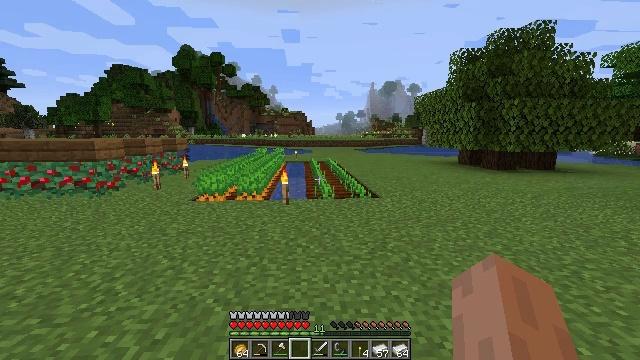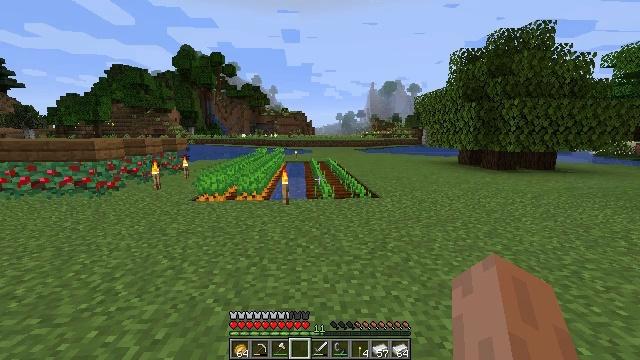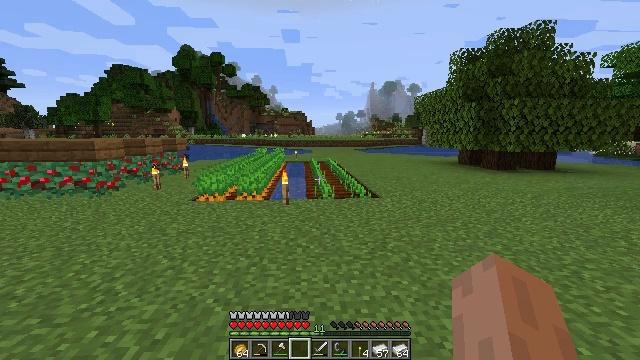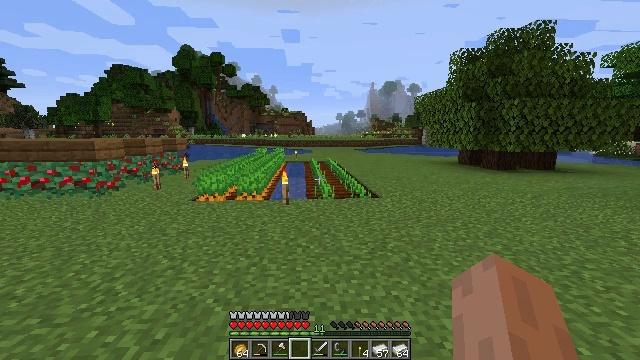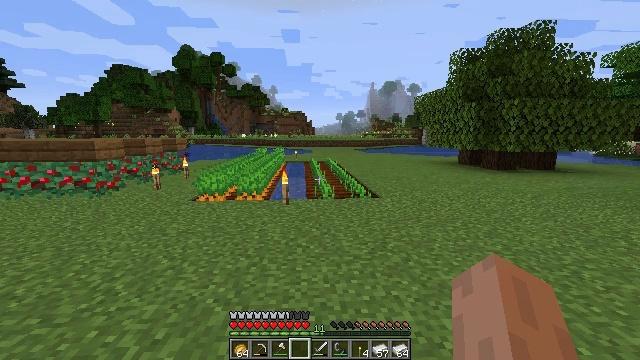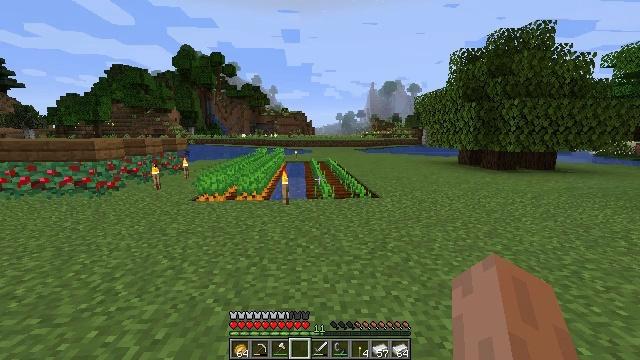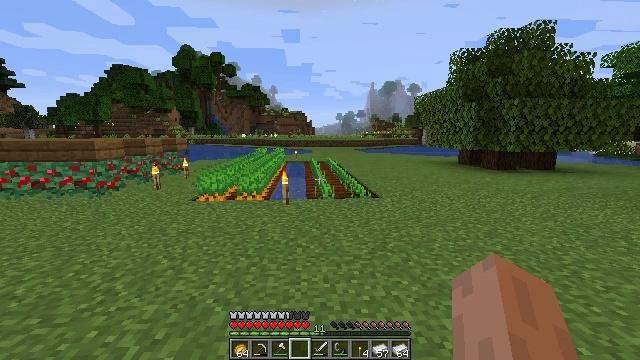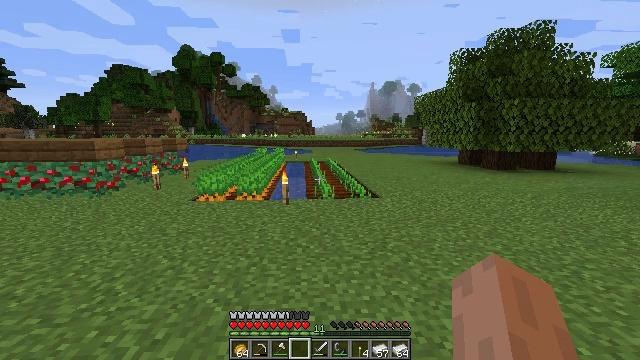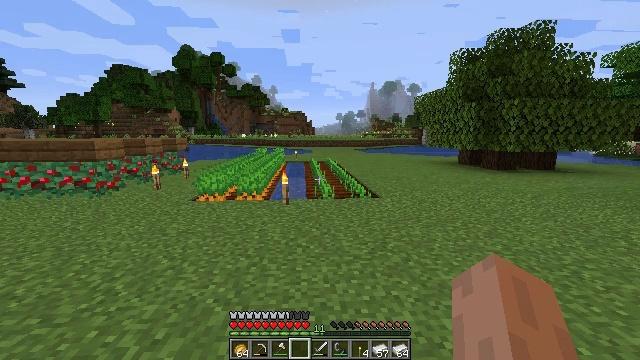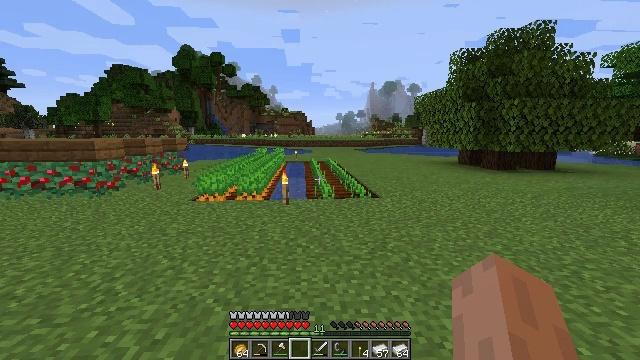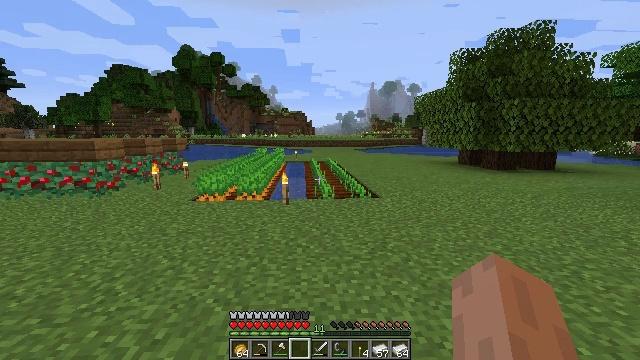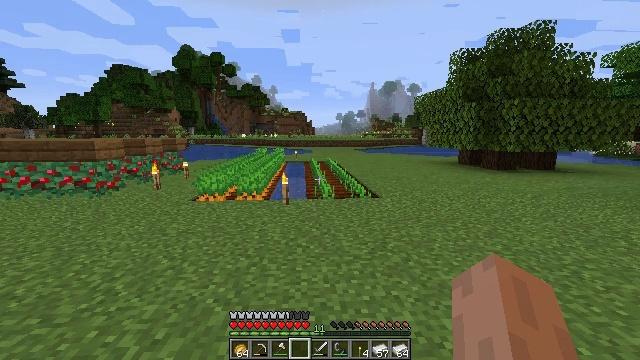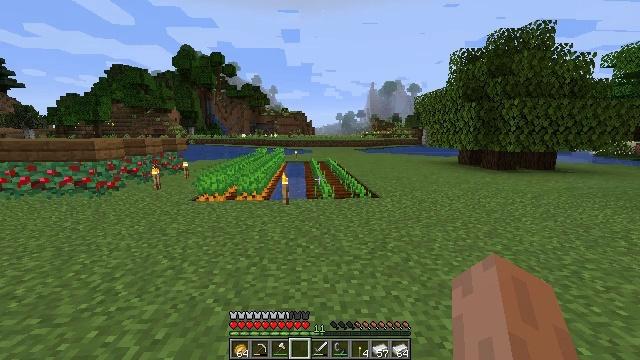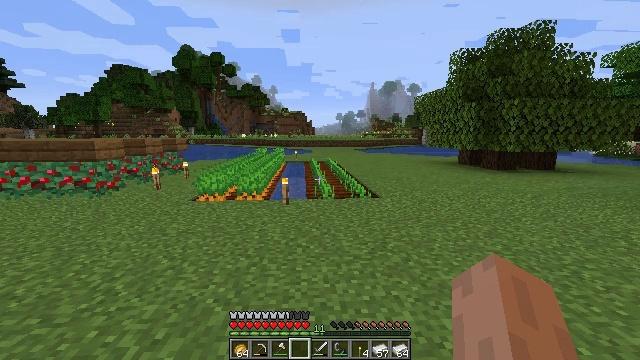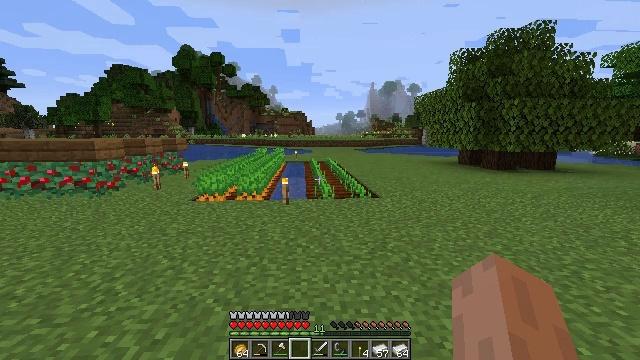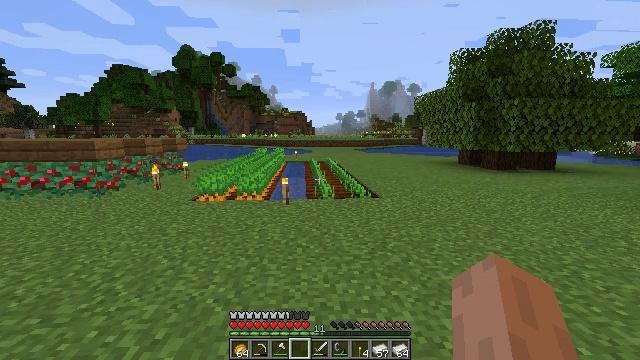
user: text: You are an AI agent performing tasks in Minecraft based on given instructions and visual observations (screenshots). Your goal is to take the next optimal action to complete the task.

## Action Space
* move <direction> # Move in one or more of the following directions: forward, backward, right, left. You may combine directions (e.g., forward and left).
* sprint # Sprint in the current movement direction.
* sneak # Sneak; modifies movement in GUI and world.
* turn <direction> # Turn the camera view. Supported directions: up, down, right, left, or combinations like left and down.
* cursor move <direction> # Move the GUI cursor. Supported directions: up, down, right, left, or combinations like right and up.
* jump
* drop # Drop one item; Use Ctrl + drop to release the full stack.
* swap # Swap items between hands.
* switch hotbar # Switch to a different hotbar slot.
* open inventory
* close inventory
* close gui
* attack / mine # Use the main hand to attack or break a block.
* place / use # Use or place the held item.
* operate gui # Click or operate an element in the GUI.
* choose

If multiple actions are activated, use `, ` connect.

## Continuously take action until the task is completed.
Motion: motion action
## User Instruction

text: Gather dirt.
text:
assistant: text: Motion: no_op
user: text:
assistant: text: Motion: no_op
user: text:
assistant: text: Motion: no_op
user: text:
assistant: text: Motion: no_op
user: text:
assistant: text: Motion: no_op
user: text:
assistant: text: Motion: no_op
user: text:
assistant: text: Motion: no_op
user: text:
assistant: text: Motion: no_op
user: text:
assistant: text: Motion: no_op
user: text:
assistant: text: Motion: no_op
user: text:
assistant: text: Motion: no_op
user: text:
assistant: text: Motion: no_op
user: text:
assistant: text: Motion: no_op
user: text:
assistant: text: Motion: no_op
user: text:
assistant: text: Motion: no_op
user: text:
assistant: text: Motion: no_op
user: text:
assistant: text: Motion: no_op
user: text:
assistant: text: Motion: no_op
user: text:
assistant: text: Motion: no_op
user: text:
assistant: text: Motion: no_op
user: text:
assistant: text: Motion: no_op
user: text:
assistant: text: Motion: no_op
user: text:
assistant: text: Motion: no_op
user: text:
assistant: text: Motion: no_op
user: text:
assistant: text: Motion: no_op
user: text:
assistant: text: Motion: no_op
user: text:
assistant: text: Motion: no_op
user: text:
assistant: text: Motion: no_op
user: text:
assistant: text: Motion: no_op
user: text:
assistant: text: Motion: no_op